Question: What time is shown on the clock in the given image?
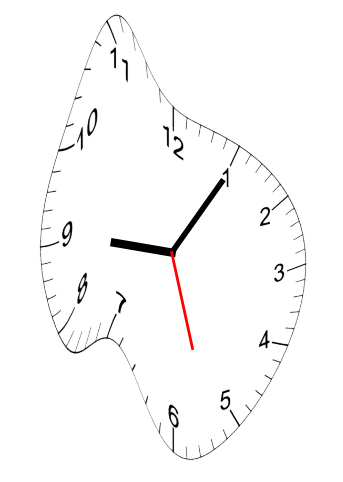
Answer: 09:05:27